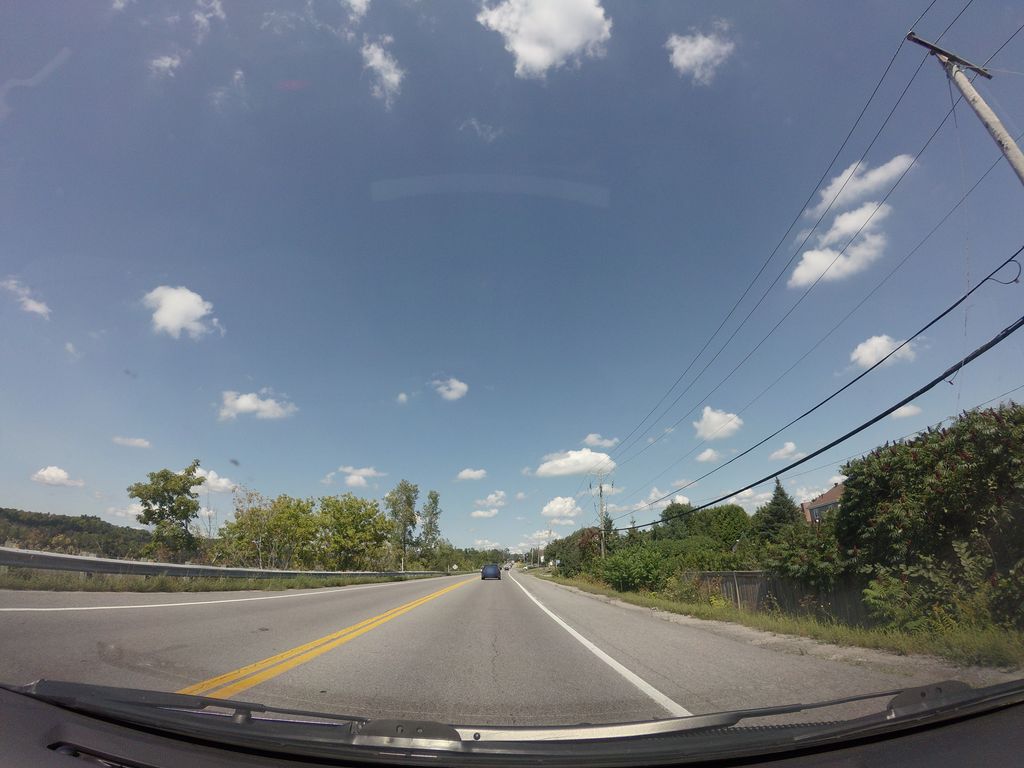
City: ottawa-gatineau